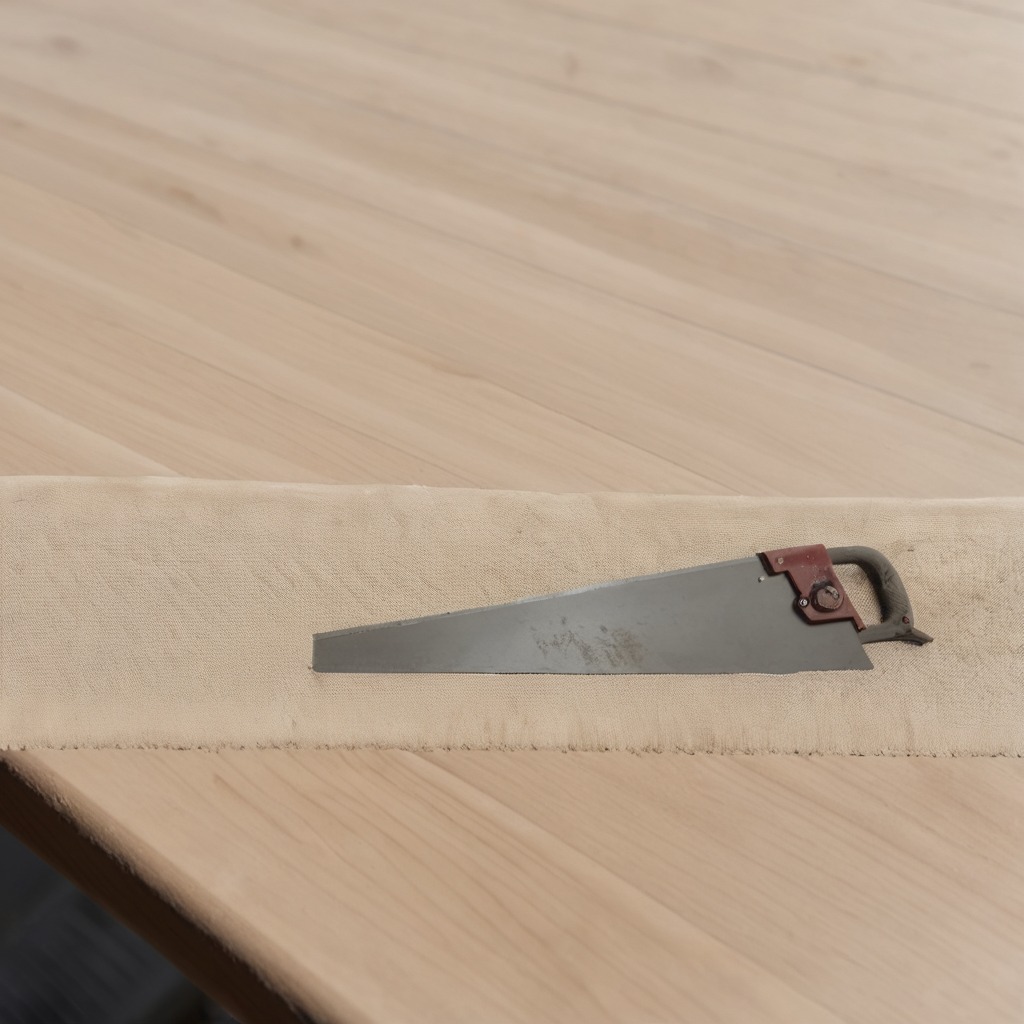
A metal saw is lying on the wooden table.